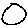
Label: circle